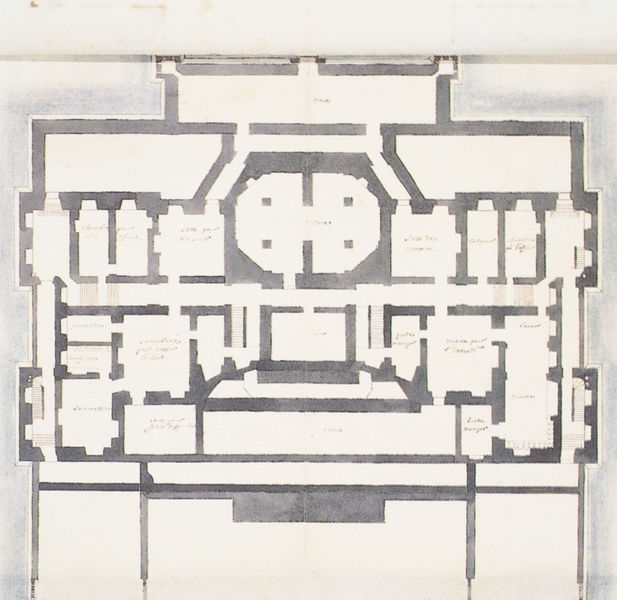
Titel: Vaux-le-Vicomte, Pläne
Künstler: Louis Le Vau
Schlagwörter: blau, weiß, aquarell, fenster, grau, schwarz, säulen, zeichnung, zimmer, gebäude, schloss, architektur, linien, treppen, symmetrie, stufen, schinken, eingang, laviert, eckig, stockwerk, symmetrisch, beschriftung, koloriert, flur, räume, plan, grundriss, aufriss, gänge, lageplan, gebäudeplan, aquarelliert, vertikal, lavur, architekturdarstellung, architekurzeichnung